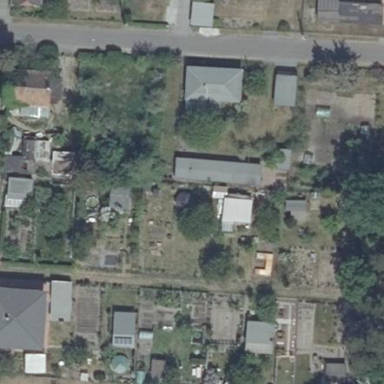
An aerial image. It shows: Allotments area.